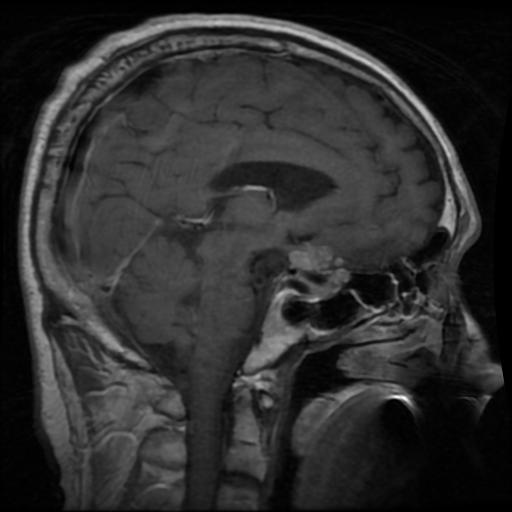
Label: pituitary